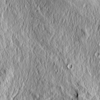
Label: not_dusty